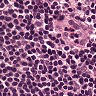
Metastatic tissue present: no